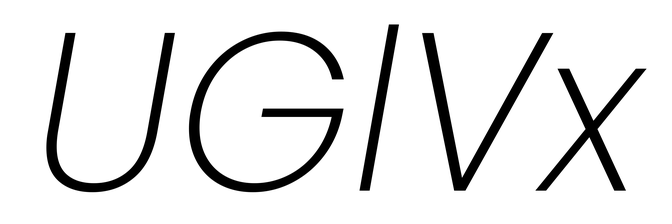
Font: Poppins-ExtraLightItalic